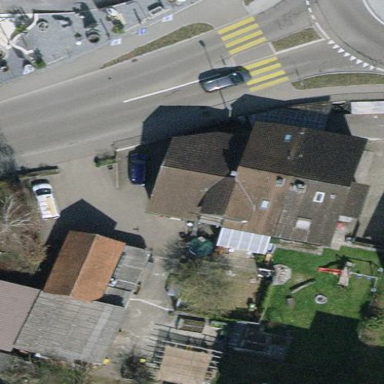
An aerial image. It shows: Terrace building.